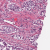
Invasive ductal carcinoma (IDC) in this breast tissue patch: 1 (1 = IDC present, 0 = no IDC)